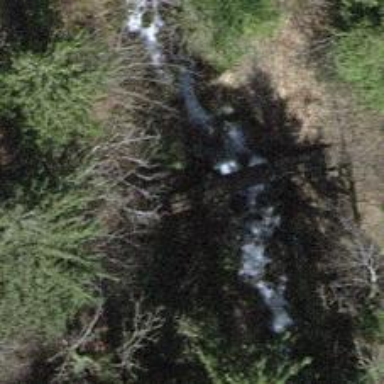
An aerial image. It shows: Path on bridge.